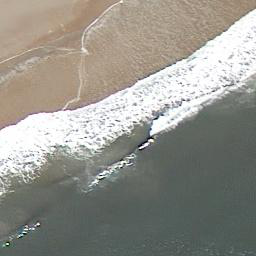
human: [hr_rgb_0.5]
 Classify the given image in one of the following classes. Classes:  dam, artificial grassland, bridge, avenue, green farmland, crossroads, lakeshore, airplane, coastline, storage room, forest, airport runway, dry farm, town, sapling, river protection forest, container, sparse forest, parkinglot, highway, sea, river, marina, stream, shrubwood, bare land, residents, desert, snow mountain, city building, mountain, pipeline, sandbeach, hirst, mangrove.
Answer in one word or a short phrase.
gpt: coastline